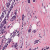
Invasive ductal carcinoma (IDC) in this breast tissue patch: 1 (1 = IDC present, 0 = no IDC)